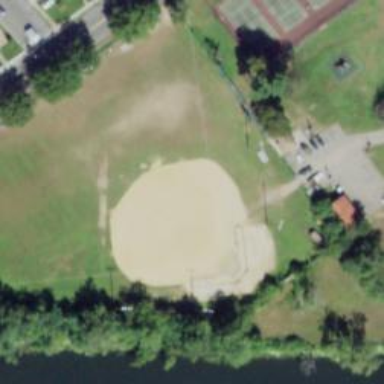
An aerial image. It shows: Baseball pitch for leisure and sports activities.